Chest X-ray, PA view. Patient: 51 years old, sex F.
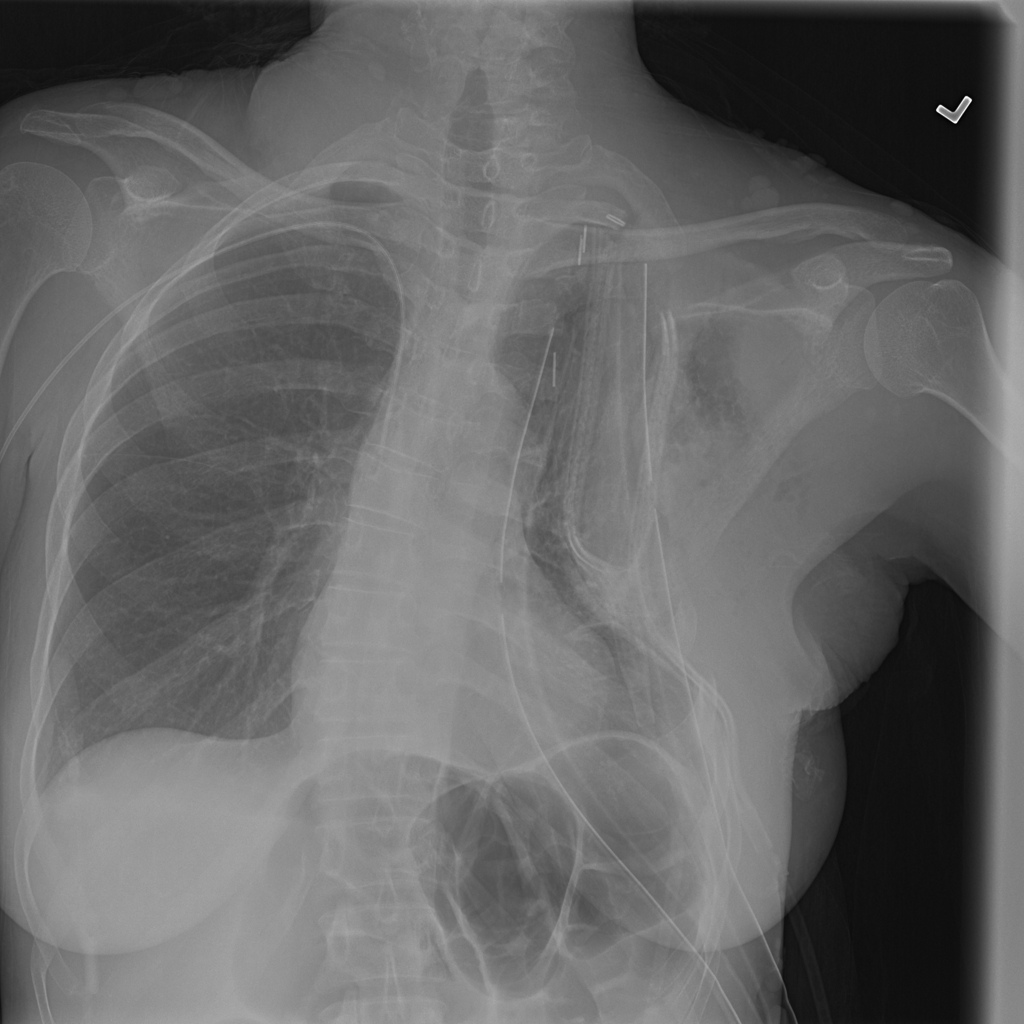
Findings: No Finding